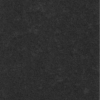
Label: dusty